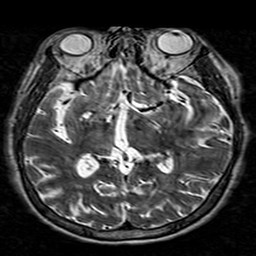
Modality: T2w
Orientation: coronal
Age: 59
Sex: female
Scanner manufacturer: siemens
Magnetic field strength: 3 T
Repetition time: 3.2 s
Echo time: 0.212 s